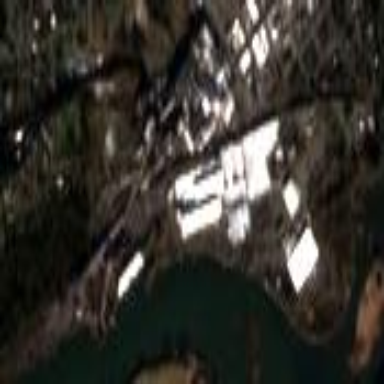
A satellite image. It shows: Industrial area with man-made structures.